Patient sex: F
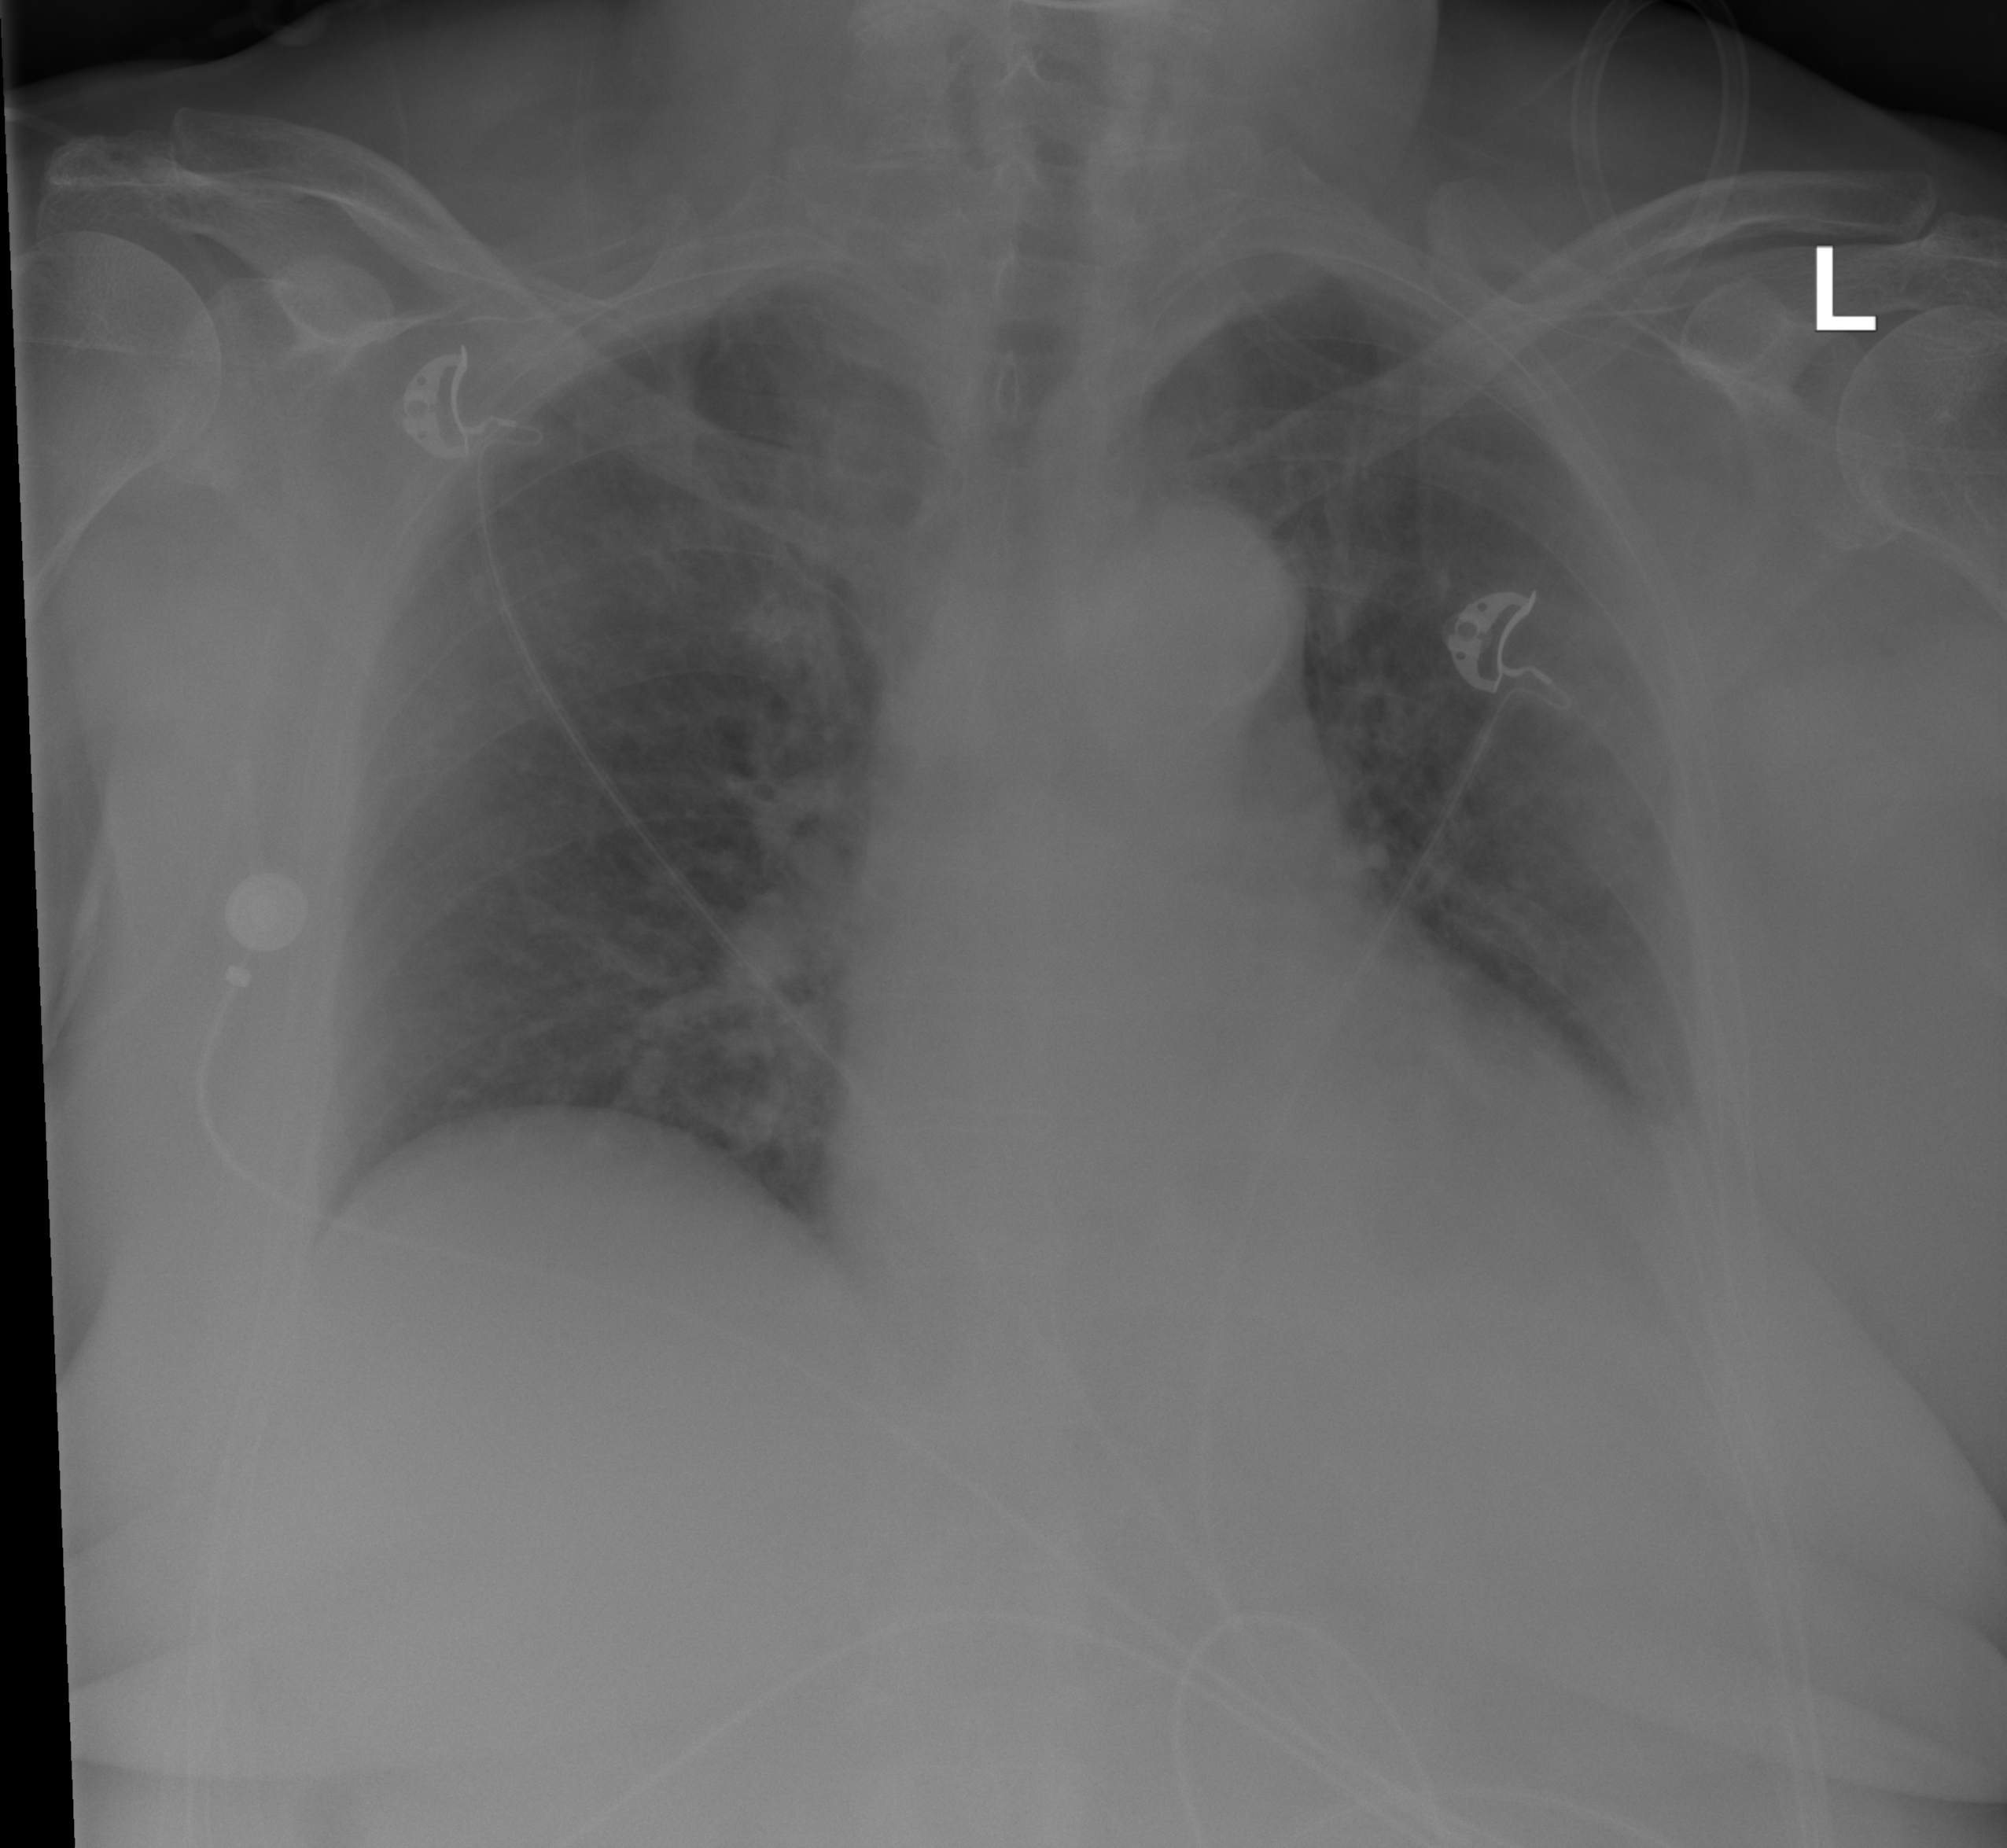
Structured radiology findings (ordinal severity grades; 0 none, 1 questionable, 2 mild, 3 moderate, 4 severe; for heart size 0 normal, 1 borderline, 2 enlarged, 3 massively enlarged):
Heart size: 2
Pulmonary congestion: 2
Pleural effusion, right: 0
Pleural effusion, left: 2
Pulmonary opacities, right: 1
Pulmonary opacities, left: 0
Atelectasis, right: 2
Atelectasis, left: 2